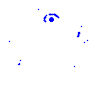
Particle: pion